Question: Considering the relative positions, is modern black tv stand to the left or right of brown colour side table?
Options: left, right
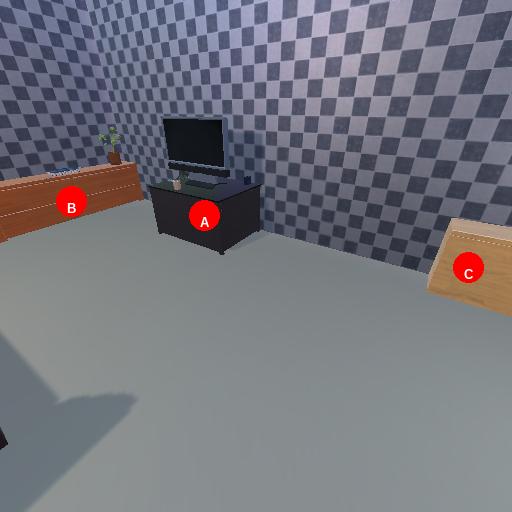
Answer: left